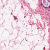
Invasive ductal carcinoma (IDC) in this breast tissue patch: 0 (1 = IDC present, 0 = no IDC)